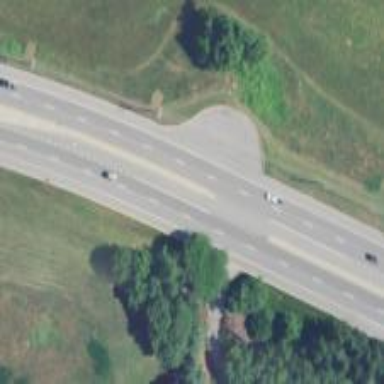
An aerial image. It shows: Trunk link highway.